Question: I would like to use db4o and I'm learning this using in youtube.com tutorial. Unfortunately I'm not able to find mistake in my code. I would like to know why I have got there error? I added all important library.

Code important class:
'''
package data;
import com.db4o.*;
import com.db4o.config.EmbeddedConfiguration;
public class DataConnection {
private static DataConnection INSTANCE =null;
private final String PATH = "test.db4o";
private static ObjectContainer db;
private DataConnection(){}
private synchronized static void createInstance(){
if (INSTANCE ==null){
INSTANCE = new DataConnection();
INSTANCE.performConnection();
}}
public void performConnection() {
EmbeddedConfiguration config = Db4oEmbedded.newConfiguration();
db = Db4oEmbedded.openFile(config, PATH);
}
public static ObjectContainer getInstance() {
if(INSTANCE == null) createInstance();
return db;
}
public static void closeConnection() {
try{
db.close();
}
catch (Exception e) {
e.printStackTrace();
}
}
}
'''
Here is this tutorial (important thing 5:44):
<URL>
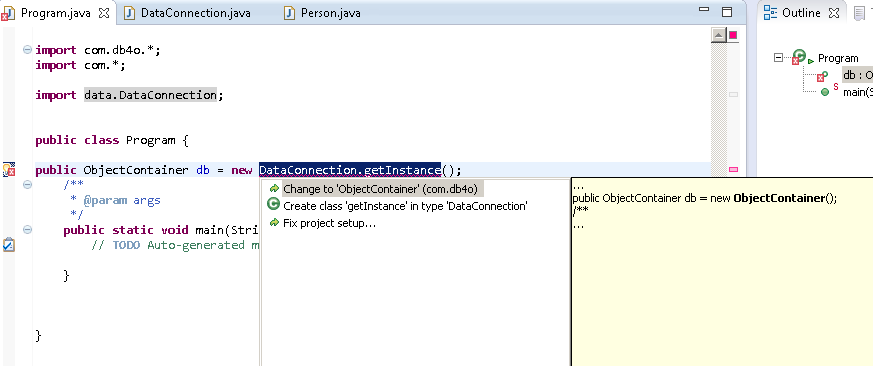
Answer: Try replacing
'''
new DataConnection.getInstance()
'''
with
'''
DataConnection.getInstance()
'''
The keyword 'new' is only used when creating a new object. Here you are calling a static method.